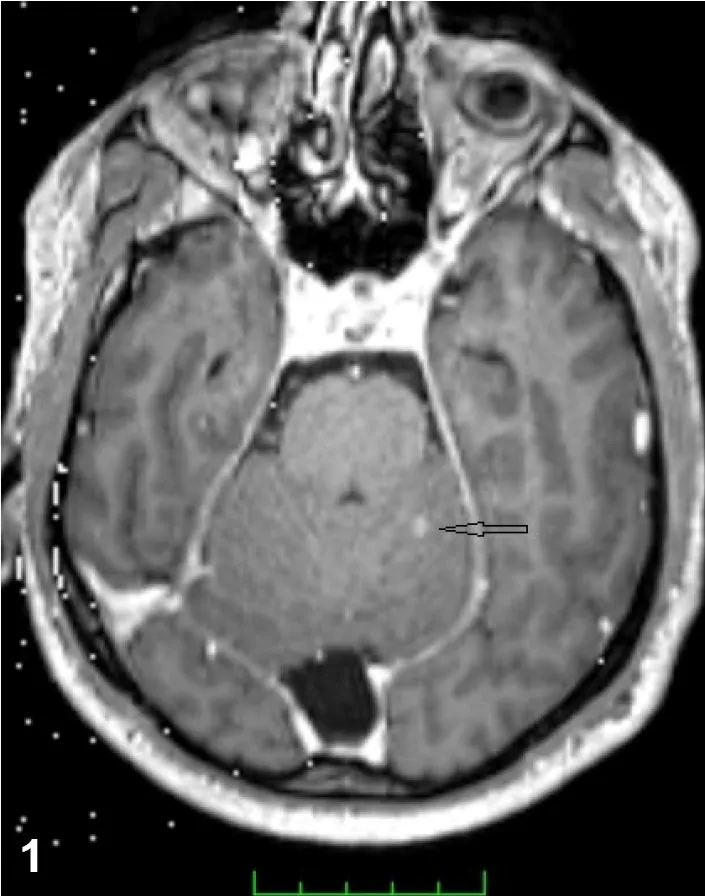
A millimetric contrast-enhancing tuberculoma focus in the left cerebellar hemisphere.
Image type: radiology (mri)